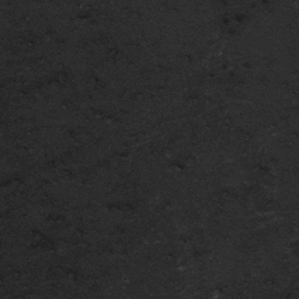
Label: frost